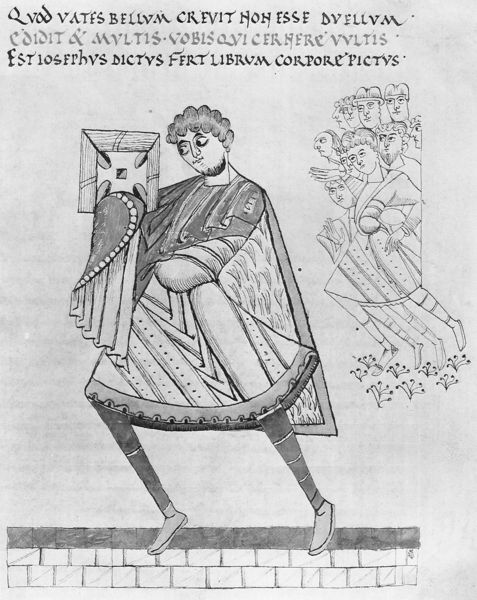
Titel: Flavius Josephus, De bello Judaico
Institution: Paris, Bibliothèque Nationale
Schlagwörter: kopf, mann, umhang, menschen, bar, hut, kleid, männer, straße, zeichnung, blick, menge, rock, bart, augen, halten, rahmen, steine, spiegel, haare, mantel, stehend, musik, pflanzen, locken, beine, füße, schrift, beobachten, schuhe, zuschauer, mauer, gefolge, streifen, gang, buch, glaube, kreuz, schwarz weiss, illustration, text, ritter, buchseite, jüngling, freiheit, mittelalter, strumpfhose, gehend, adliger, verstecken, quadrat, latein, lateinisch, gewnad, minuskel, quod, vates